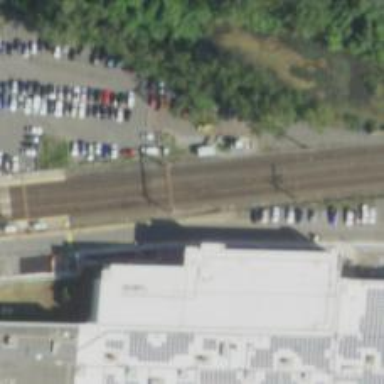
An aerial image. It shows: Railroad crossover.